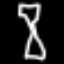
Label: hourglass